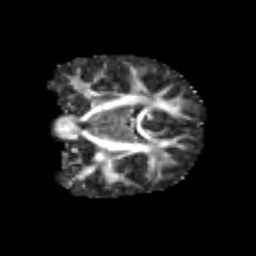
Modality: FA
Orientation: coronal
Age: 7
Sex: female
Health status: healthy